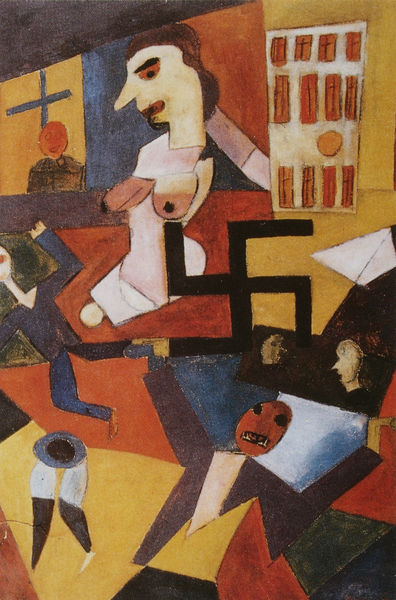
Titel: Mitten ins Herz
Künstler: Hilde Goldschmidt
Institution: Kunsthandel
Schlagwörter: akt, blau, mann, nackt, weiß, dreieck, gelb, grün, ocker, brust, fenster, frau, köpfe, nase, orange, schwarz, haus, rot, gesichter, wand, kreis, brüste, abstrakt, violett, gewalt, brustwarze, scham, wände, strümpfe, maske, kreuz, gefahr, geometrisch, zähne, grimasse, schrei, gebiß, fratze, hakenkreuz, unterleib